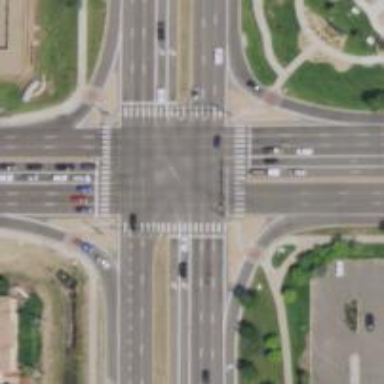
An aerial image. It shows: Zebra crossing on the road.